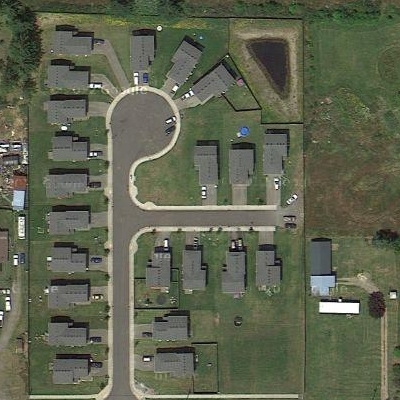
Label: Resident